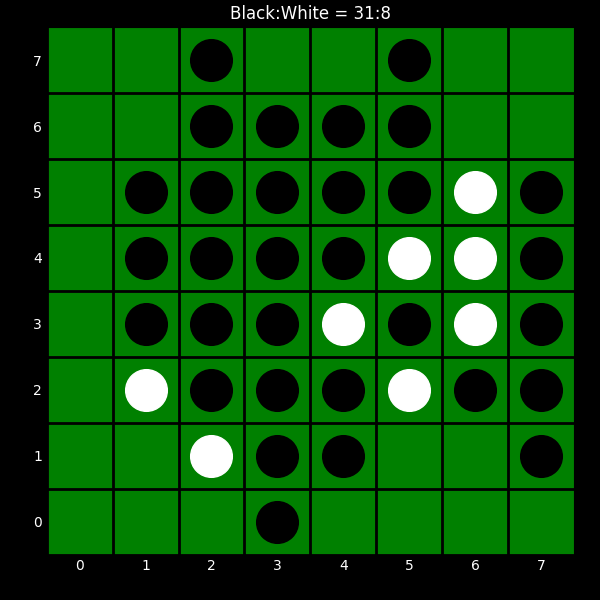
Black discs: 31
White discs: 8